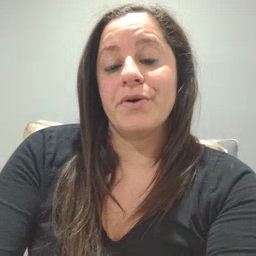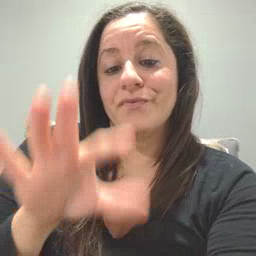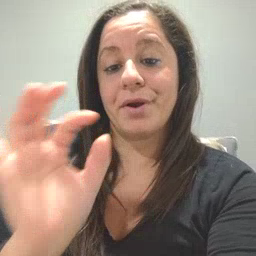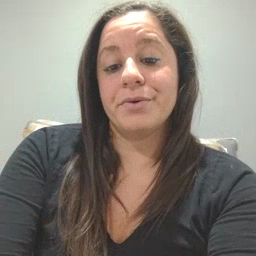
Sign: find